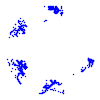
Particle: proton